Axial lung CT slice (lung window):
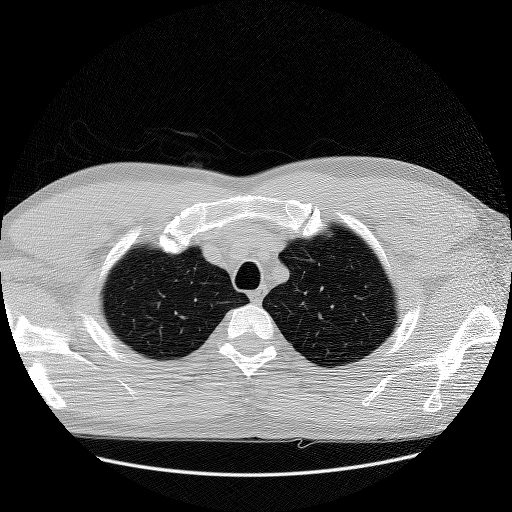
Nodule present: no